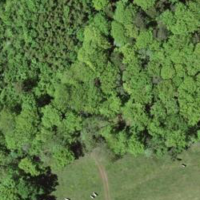
EUNIS habitat code: 41
Species observed at this site:
Neottia nidus-avis